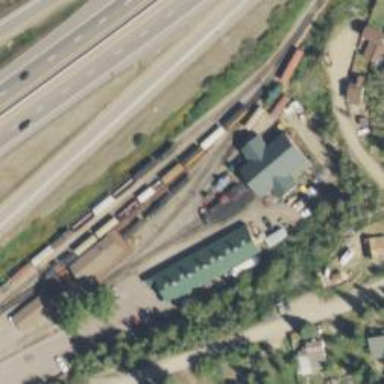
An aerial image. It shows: Preserved historic rail yard.